Field crop: maize
Growth stage: 2
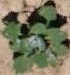
Species: chenopodium